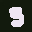
Label: 3